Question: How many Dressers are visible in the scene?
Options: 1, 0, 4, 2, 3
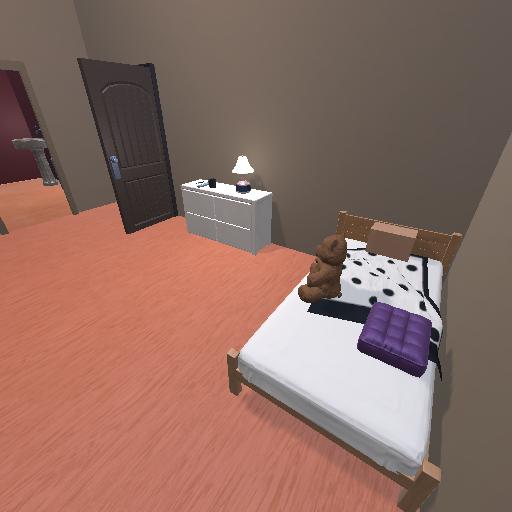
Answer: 1